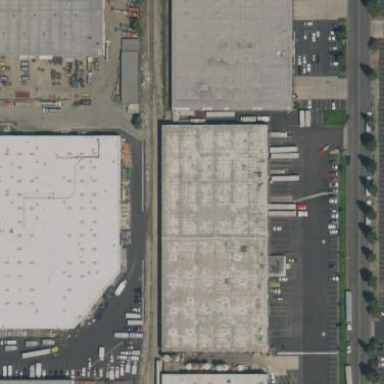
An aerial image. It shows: Warehouse.